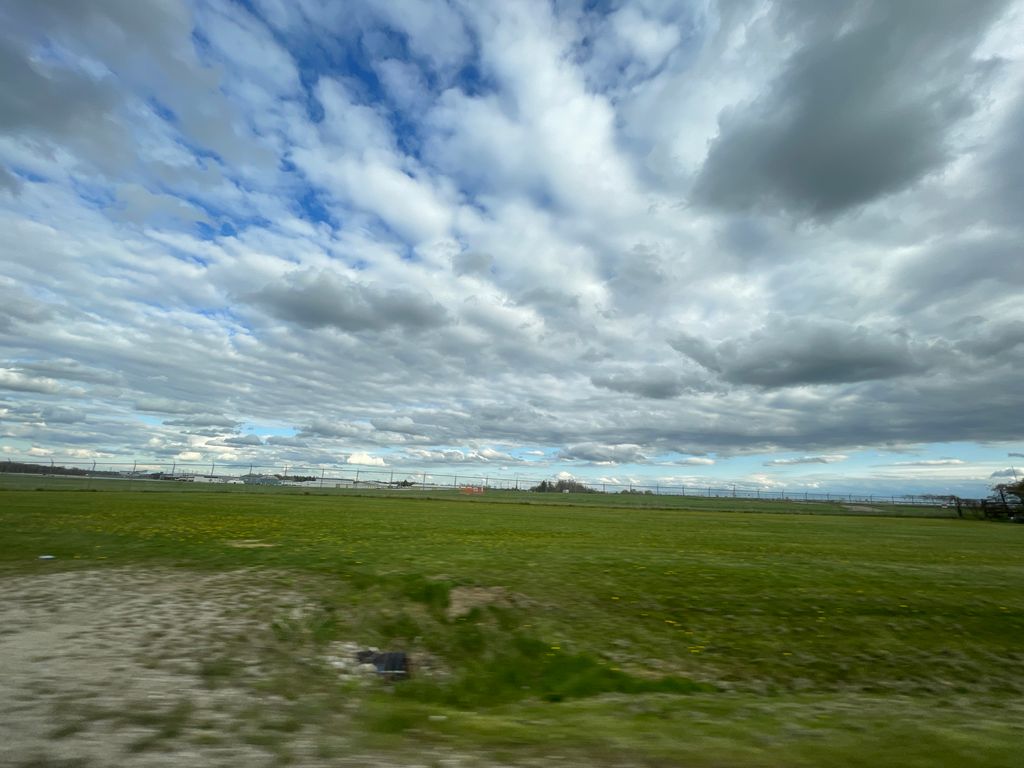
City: kitchener-waterloo